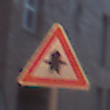
Verkehrszeichen: Vorfahrt
Umgebung: Outdoor, Urban
Tageszeit: SunriseSunset
Wetter: Clear
Licht: Natural
Jahreszeit: NotSpecified
Kontrast: MediumContrast